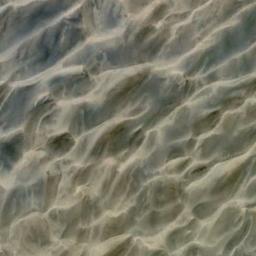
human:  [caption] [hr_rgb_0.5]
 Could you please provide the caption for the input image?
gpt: This is a light yellow desert with wavy stripes .

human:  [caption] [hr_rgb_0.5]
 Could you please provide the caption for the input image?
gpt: The desert has yellow sand and some trellis dunes of different sizes .

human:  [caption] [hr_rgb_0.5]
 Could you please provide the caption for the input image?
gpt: The cream colored desert is full of white sand .

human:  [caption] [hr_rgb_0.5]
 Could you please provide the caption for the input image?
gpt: There is a small jungle in this desert .

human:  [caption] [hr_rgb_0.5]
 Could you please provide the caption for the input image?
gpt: A brown desert with a wind-erosion landform .